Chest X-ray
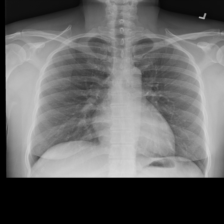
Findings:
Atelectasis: negative
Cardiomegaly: negative
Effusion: negative
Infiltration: negative
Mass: negative
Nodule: negative
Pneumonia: negative
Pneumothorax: negative
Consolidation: negative
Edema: negative
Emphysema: negative
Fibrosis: negative
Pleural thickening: negative
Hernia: negative